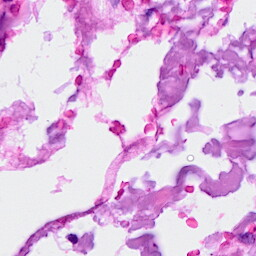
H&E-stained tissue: Breast